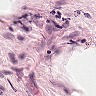
Metastatic tissue present: no